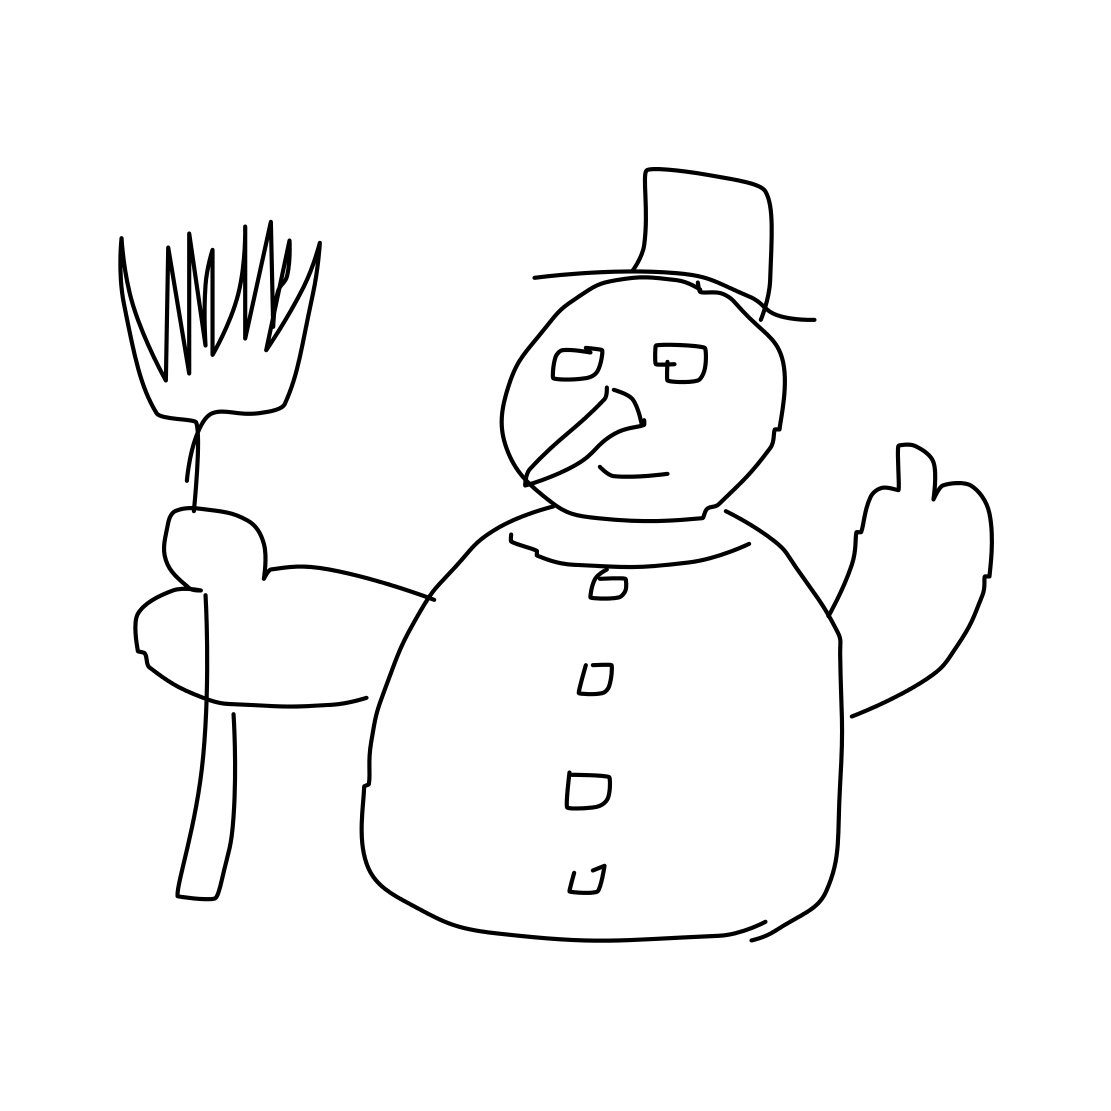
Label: snowman